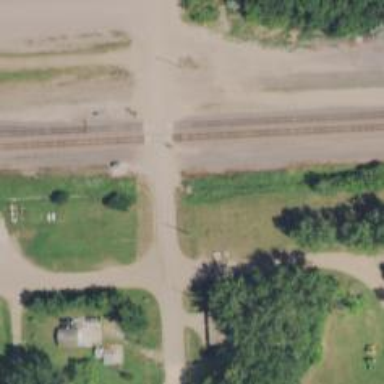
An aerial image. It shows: Level crossing along the railway.